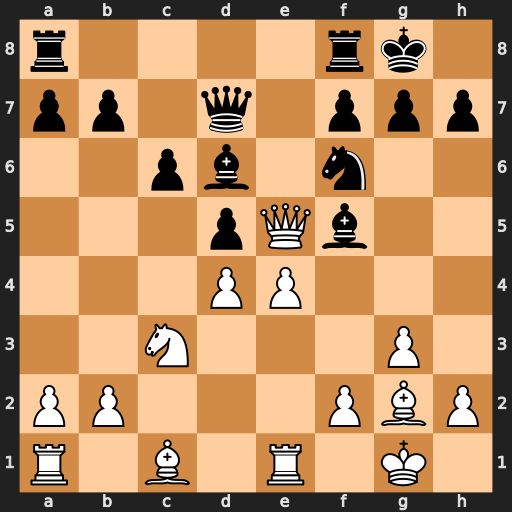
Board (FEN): r4rk1/pp1q1ppp/2pb1n2/3pQb2/3PP3/2N3P1/PP3PBP/R1B1R1K1
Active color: w
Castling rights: -
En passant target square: -
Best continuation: Qxf5 Qxf5 exf5